Question: Consider this code snippet:
'''
import java.awt.*;
import java.io.*;
public class V
{
public static void main(String[] args)
{
if (Desktop.isDesktopSupported())
try
{
Desktop.getDesktop().open(new File("C:\")); //Or any file/folder
} catch (IOException ex)
{
ex.printStackTrace();
}
}
}
'''
If I compile and run this through a command prompt it works fine and opens the folder as expected.
However if I then open the same class and run it through Intellij it causes the JVM to crash.
i.e Comes up with this screen

Error details
'''
Problem signature:
Problem Event Name: BEX
Application Name: java.exe
Application Version: 7.0.210.11
Application Timestamp: 515d68ea
Fault Module Name: StackHash_d4e2
Fault Module Version: 0.0.0.0
Fault Module Timestamp: <PHONE>
Exception Offset: 6a2e6363
Exception Code: c0000005
Exception Data: <PHONE>
OS Version: 6.1.7601.2.1.0.256.48
Locale ID: 5129
Additional Information 1: d4e2
Additional Information 2: d4e23849915837b7cd6589c72ebf3a65
Additional Information 3: 4c98
Additional Information 4: 4c989ca1785510040bc407d74228ddb4
'''
The hs_err_pidxxxx.log file produces this
'''
#
# A fatal error has been detected by the Java Runtime Environment:
#
# EXCEPTION_ACCESS_VIOLATION (0xc0000005) at pc=0x4d81ff08, pid=7584, tid=3460
#
# JRE version: 7.0_21-b11
# Java VM: Java HotSpot(TM) Client VM (23.21-b01 mixed mode windows-x86 )
# Problematic frame:
# C 0x4d81ff08
#
--------------- T H R E A D ---------------
Current thread (0x498af400): JavaThread "Swing-Shell" daemon [_thread_in_native, id=3460, stack(0x4d550000,0x4d5a0000)]
.
.
.
Stack: [0x4d550000,0x4d5a0000], sp=0x4d59e9d0, free space=314k
Native frames: (J=compiled Java code, j=interpreted, Vv=VM code, C=native code)
C 0x4d81ff08
Java frames: (J=compiled Java code, j=interpreted, Vv=VM code)
j sun.awt.shell.Win32ShellFolder2.compareIDsByColumn(JJJI)I+0
j sun.awt.shell.Win32ShellFolder2.access$3300(JJJI)I+6
j sun.awt.shell.Win32ShellFolder2$ColumnComparator$1.call()Ljava/lang/Integer;+54
j sun.awt.shell.Win32ShellFolder2$ColumnComparator$1.call()Ljava/lang/Object;+1
J java.util.concurrent.FutureTask$Sync.innerRun()V
J java.util.concurrent.FutureTask.run()V
j java.util.concurrent.ThreadPoolExecutor.runWorker(Ljava/util/concurrent/ThreadPoolExecutor$Worker;)V+95
j java.util.concurrent.ThreadPoolExecutor$Worker.run()V+5
j sun.awt.shell.Win32ShellFolderManager2$ComInvoker$3.run()V+7
j java.lang.Thread.run()V+11
v ~StubRoutines::call_stub
'''
Can add more if that's useful.
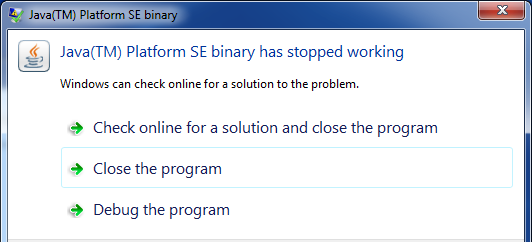
Answer: Please try an upgrade to 'Version 7 update 51'. There have been some Issues at the tracker about crashes.
In general, if you JVM crashes and your deployed code don't use native libraries, try an upgrade first.